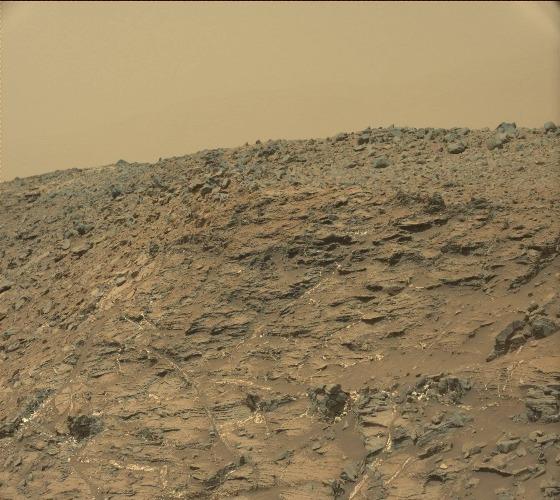
Terrain classes present: Bedrock, Rock, Sky / Distant Mountains